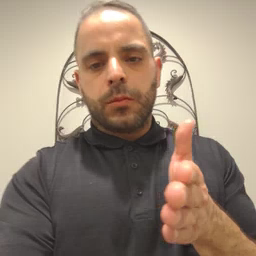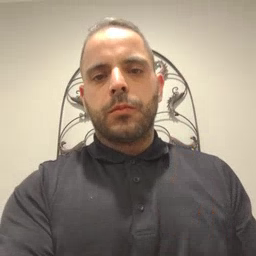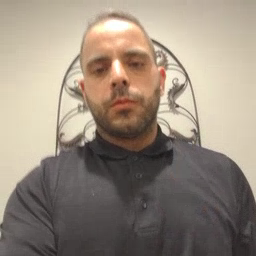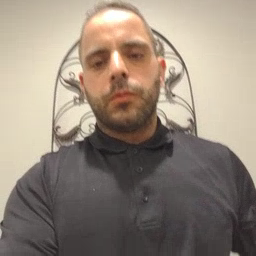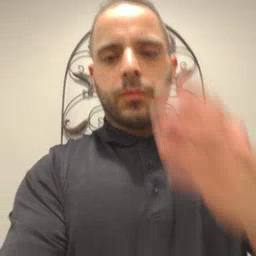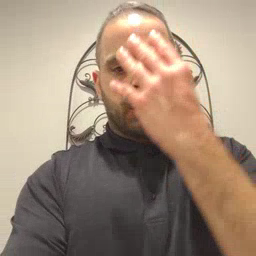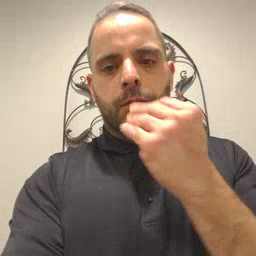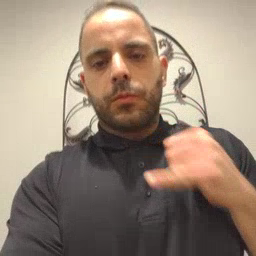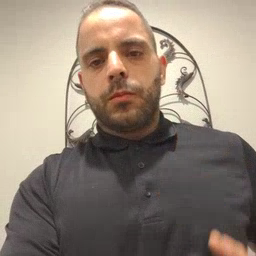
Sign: pajamas